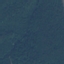
Label: Forest